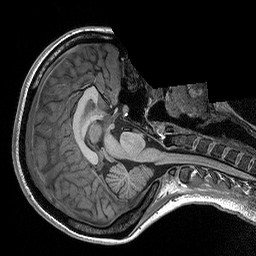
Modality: T1w
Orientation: axial
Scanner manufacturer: siemens
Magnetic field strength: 3 T
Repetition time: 2.3 s